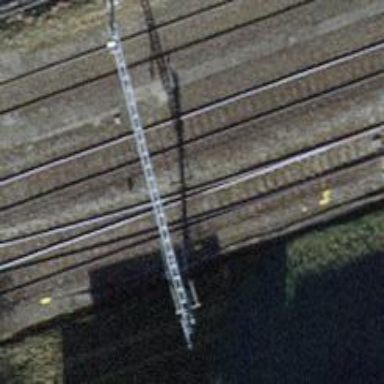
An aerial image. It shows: Solitary milestone along the railway.